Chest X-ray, AP view. Patient: 53 years old, sex F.
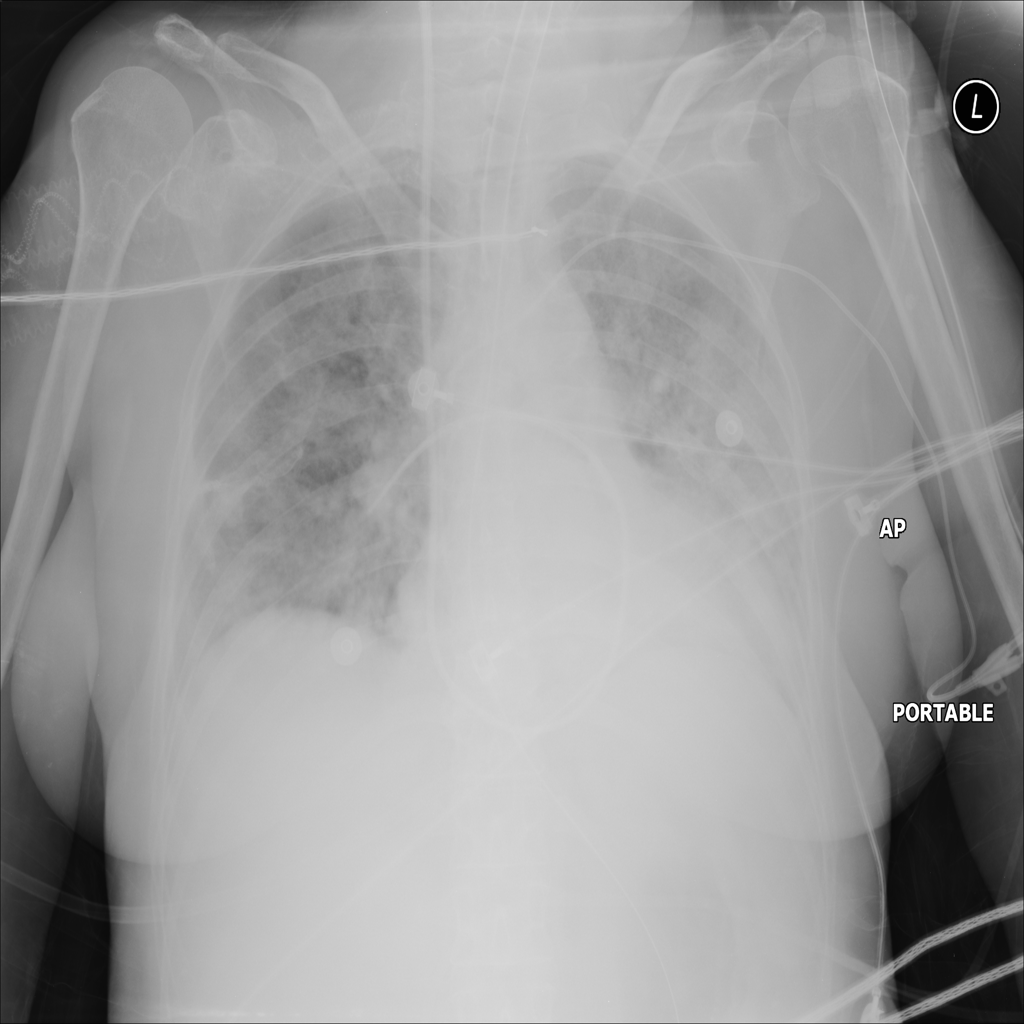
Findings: Edema, Pneumonia